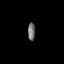
Tissue: prostate
Cell type: T cells
Senescence score: 0.876
Nuclear area (px): 125
Mean DAPI intensity: 116.232